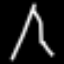
Label: The Eiffel Tower